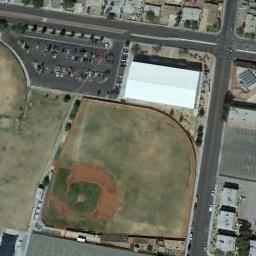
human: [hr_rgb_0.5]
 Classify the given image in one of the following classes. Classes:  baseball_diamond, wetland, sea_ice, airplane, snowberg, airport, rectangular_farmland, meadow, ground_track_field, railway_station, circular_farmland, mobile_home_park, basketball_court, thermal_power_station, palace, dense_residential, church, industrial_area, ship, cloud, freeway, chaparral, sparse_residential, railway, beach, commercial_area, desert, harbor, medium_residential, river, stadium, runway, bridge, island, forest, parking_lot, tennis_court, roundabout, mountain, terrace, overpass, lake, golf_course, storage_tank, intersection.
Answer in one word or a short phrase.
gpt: baseball_diamond